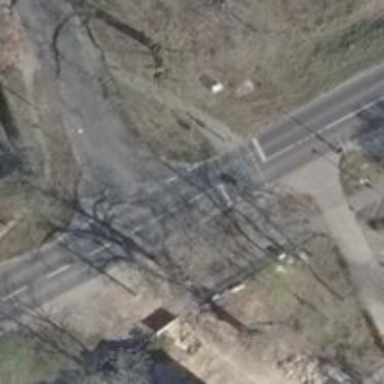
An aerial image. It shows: Road with traffic signals at the crossing.